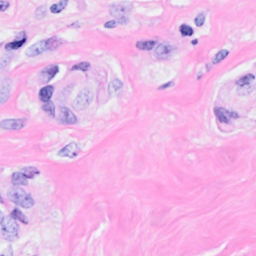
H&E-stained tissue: Breast